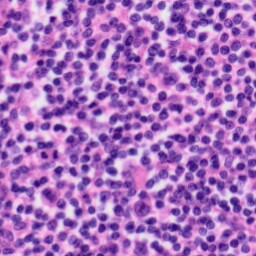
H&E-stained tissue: Tonsil